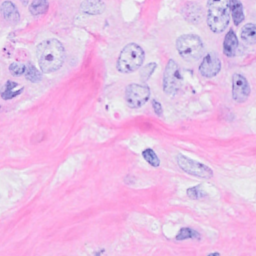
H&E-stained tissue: Breast